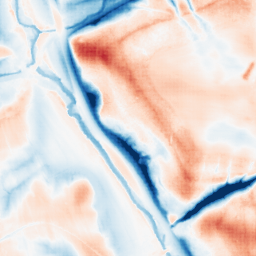
Category: edge_preserving
Decomposition family: guided
Decomposition parameters: radius: 16
eps: 1
Upsampling method: sinc_blackman
Upsampling parameters: scale: 4
kernel_size: 8
Upsampling scale: 4